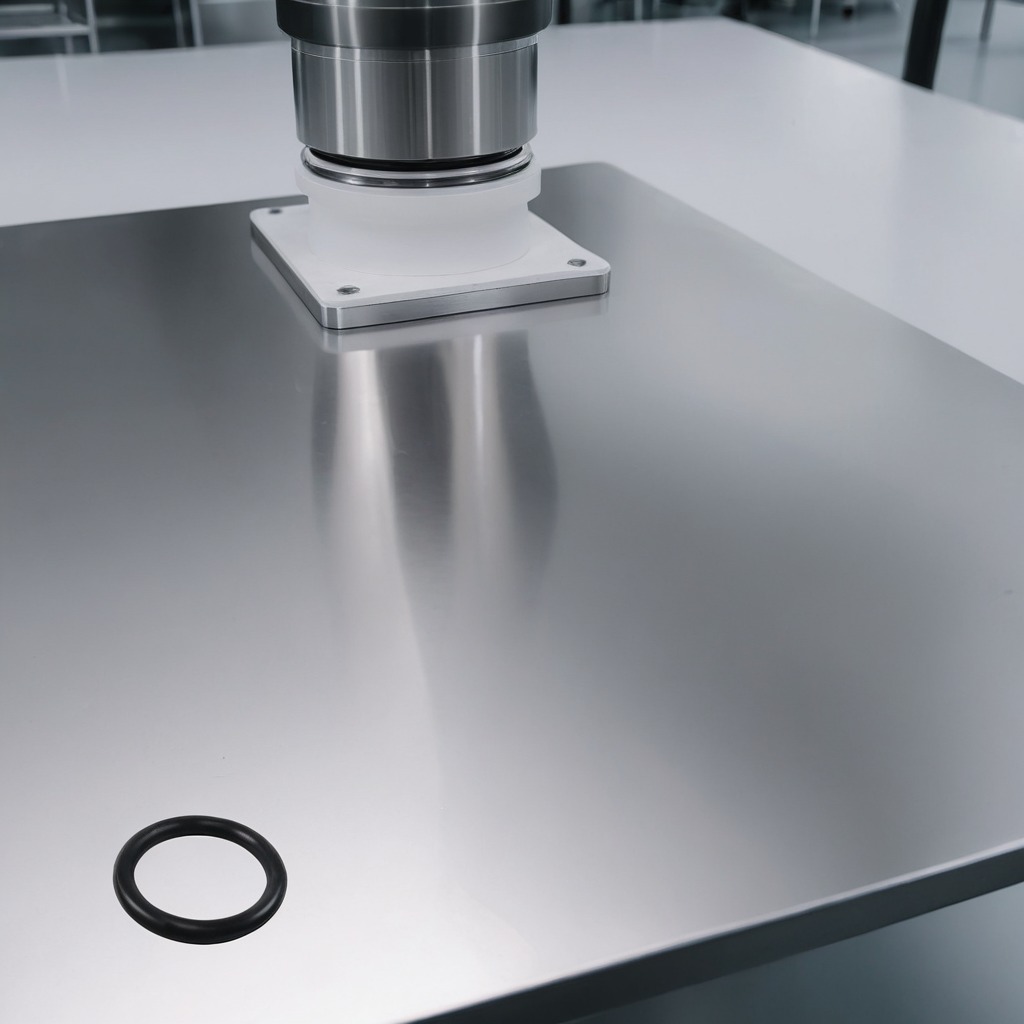
A rubber O-ring is lying on the stainless steel table.